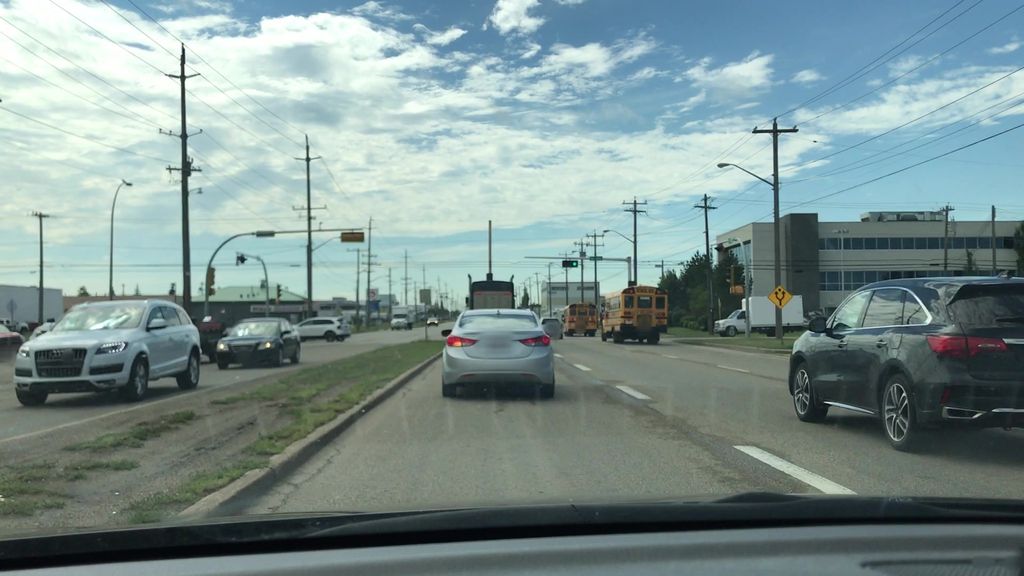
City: edmonton